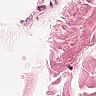
Metastatic tissue present: no